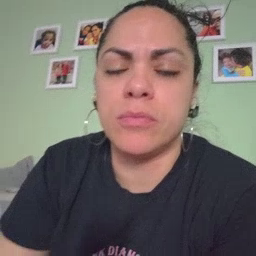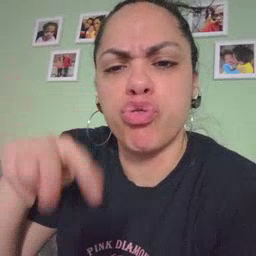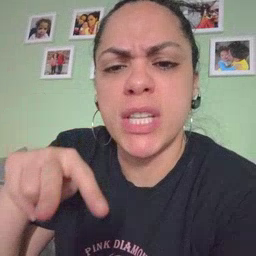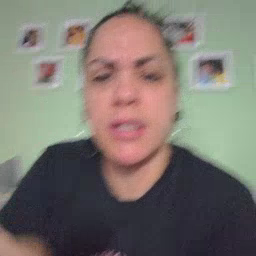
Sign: read